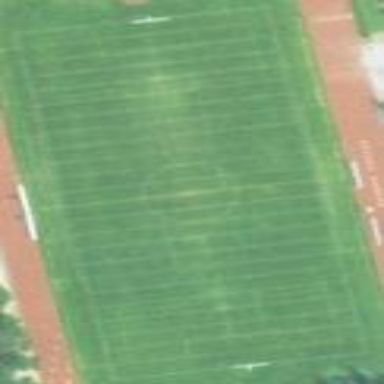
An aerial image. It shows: Pitch for American football.